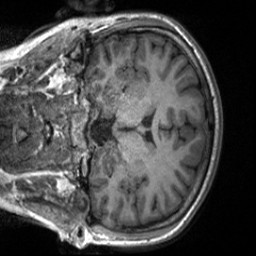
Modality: T1w
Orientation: coronal
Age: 19
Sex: female
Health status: healthy
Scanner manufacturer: siemens
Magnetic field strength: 3 T
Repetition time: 2 s
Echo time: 0.00232 s